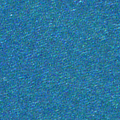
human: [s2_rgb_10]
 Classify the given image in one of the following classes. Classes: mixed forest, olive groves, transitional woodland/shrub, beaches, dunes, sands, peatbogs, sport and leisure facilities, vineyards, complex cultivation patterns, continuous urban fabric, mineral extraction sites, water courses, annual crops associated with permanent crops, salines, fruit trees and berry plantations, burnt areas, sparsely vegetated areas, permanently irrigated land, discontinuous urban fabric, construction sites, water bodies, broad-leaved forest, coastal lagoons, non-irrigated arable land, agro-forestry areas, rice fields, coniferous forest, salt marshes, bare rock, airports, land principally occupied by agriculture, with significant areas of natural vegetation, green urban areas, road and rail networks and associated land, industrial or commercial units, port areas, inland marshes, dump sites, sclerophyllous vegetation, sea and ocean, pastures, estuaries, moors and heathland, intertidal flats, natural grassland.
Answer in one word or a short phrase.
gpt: sea and ocean